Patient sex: M
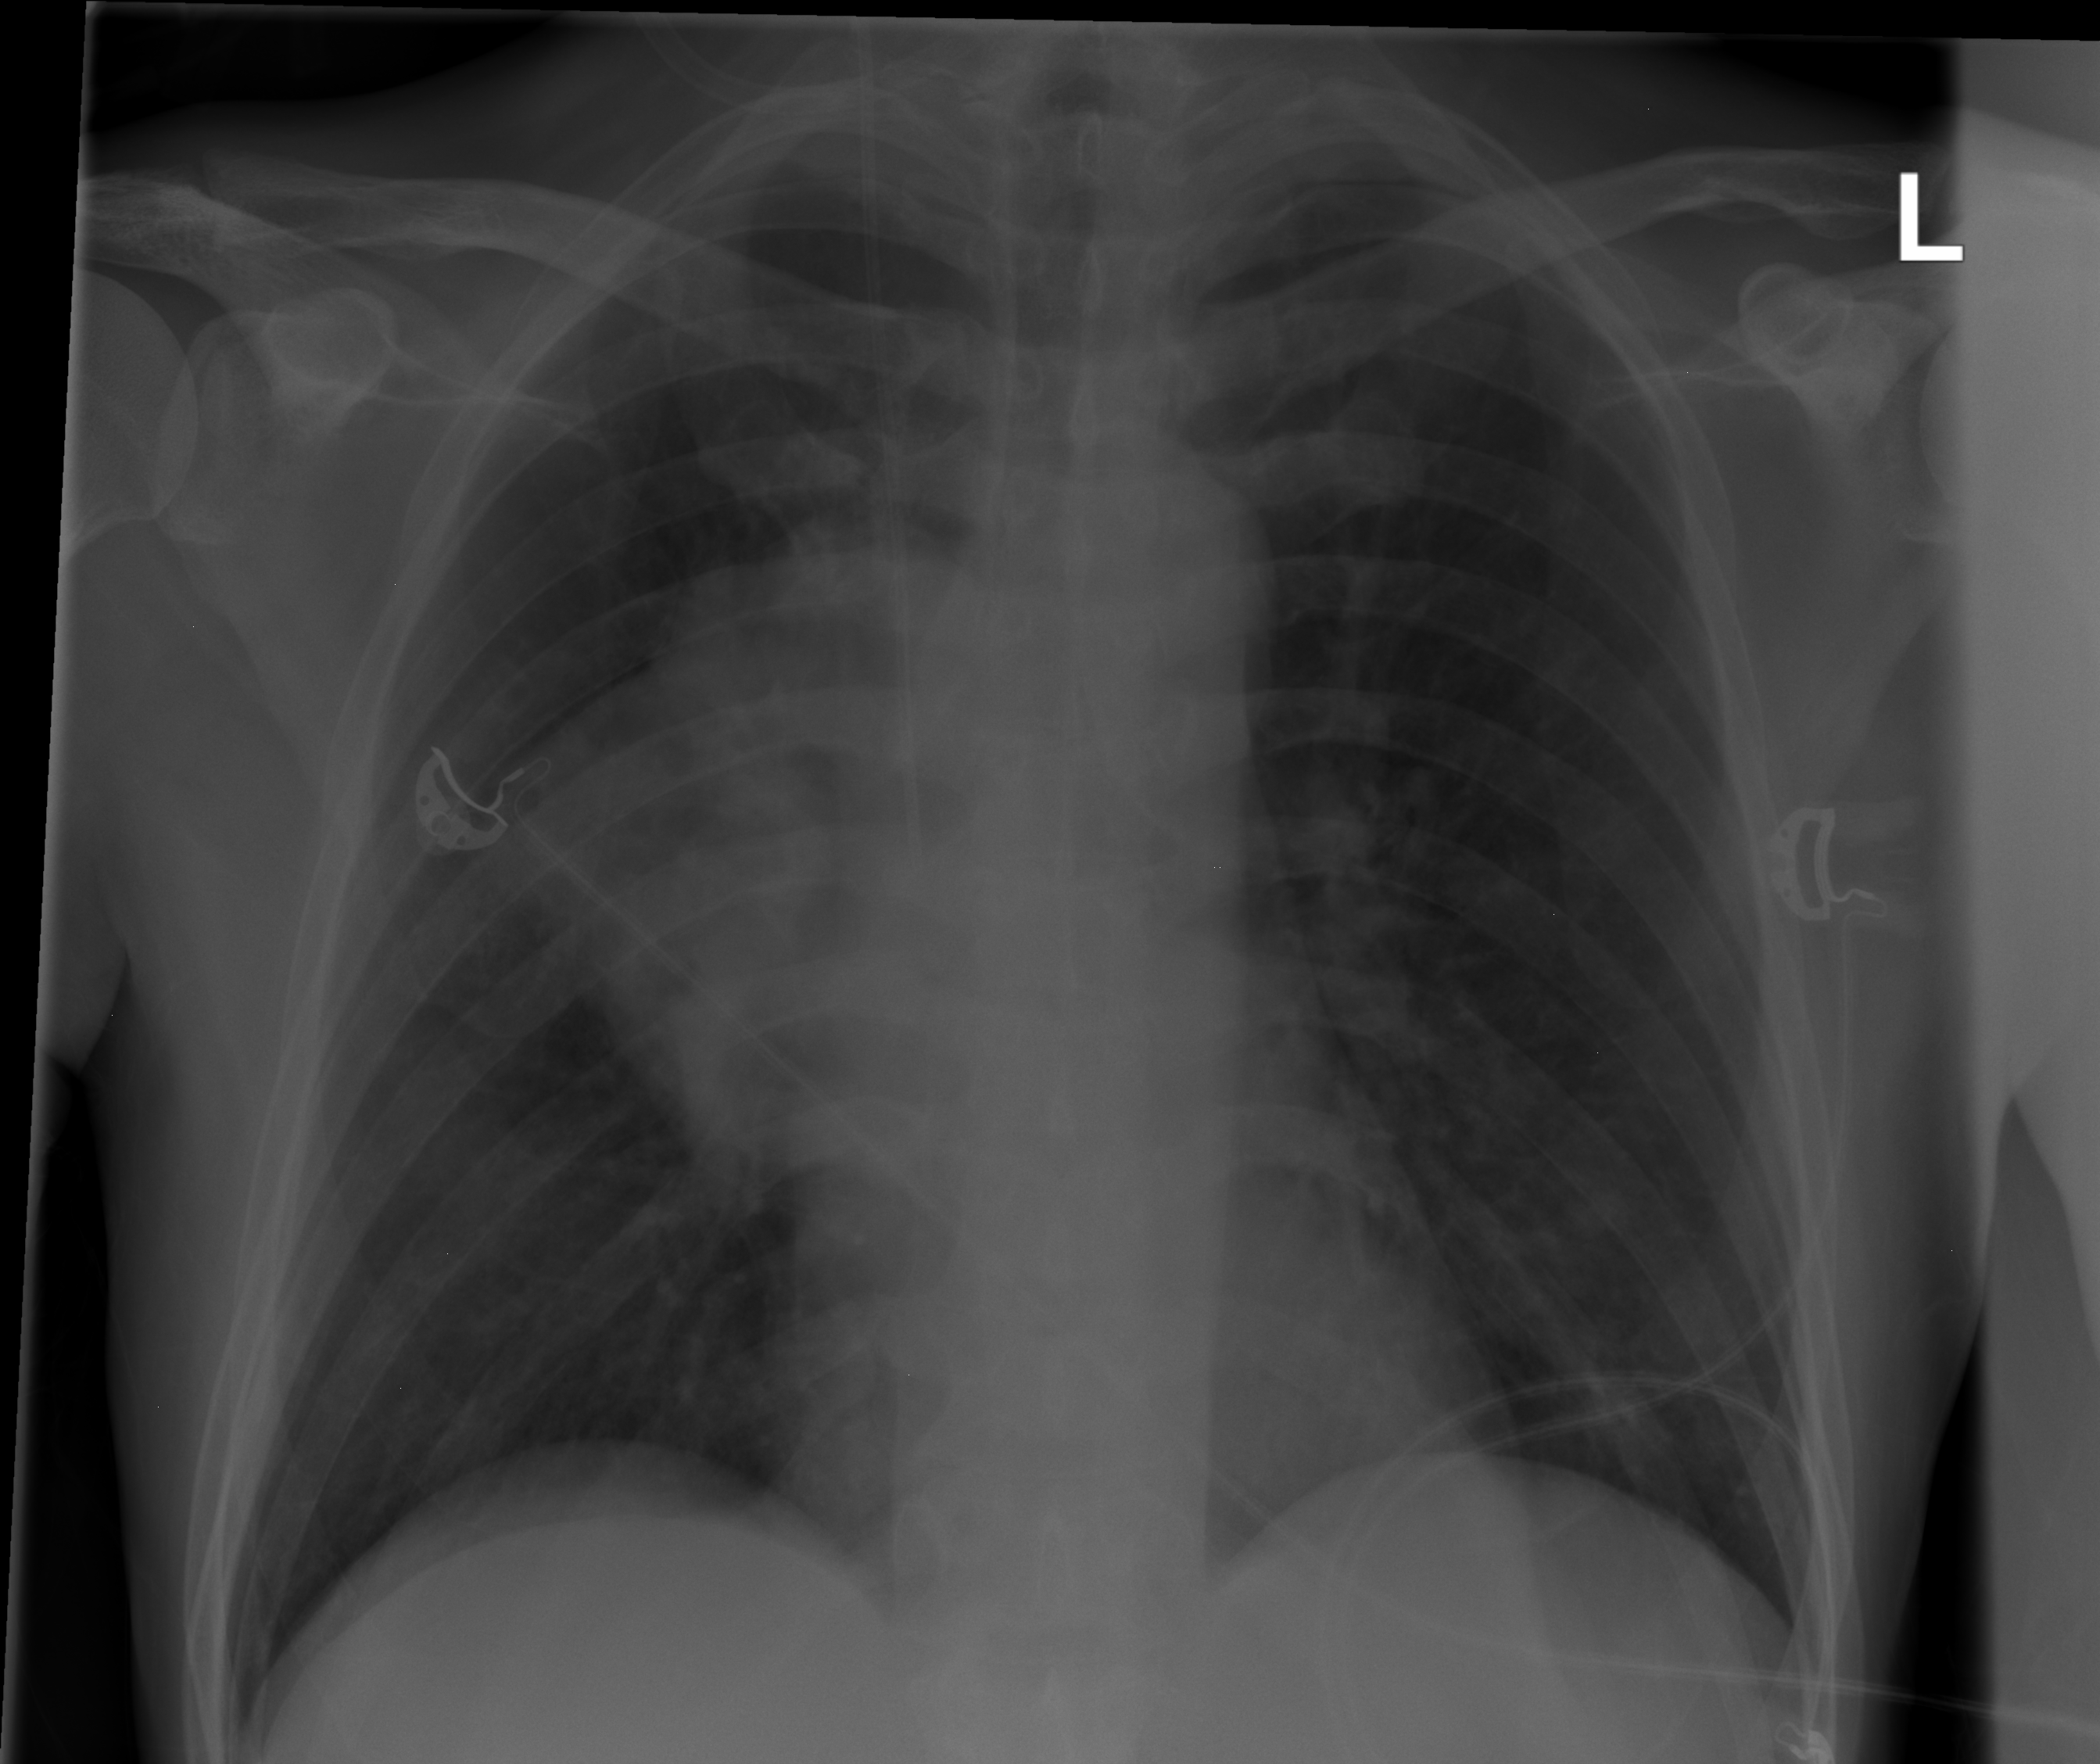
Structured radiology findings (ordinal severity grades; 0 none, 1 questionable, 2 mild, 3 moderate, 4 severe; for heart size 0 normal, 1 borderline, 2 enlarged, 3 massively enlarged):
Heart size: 0
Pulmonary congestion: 0
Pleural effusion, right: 0
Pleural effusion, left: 0
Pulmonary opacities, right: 0
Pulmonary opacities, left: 0
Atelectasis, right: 1
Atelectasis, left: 0